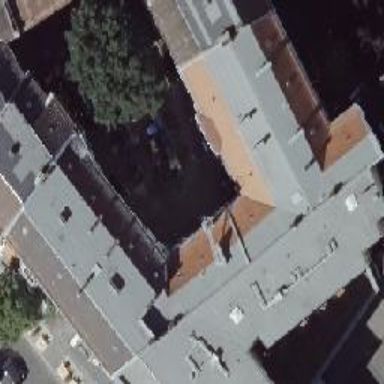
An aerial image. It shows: Building with apartments featuring unique double saltbox roof shape.